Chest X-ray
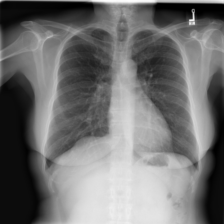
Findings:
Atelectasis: negative
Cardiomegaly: negative
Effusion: negative
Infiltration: negative
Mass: negative
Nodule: negative
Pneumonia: negative
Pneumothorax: negative
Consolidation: negative
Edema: negative
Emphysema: negative
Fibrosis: negative
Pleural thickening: negative
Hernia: negative